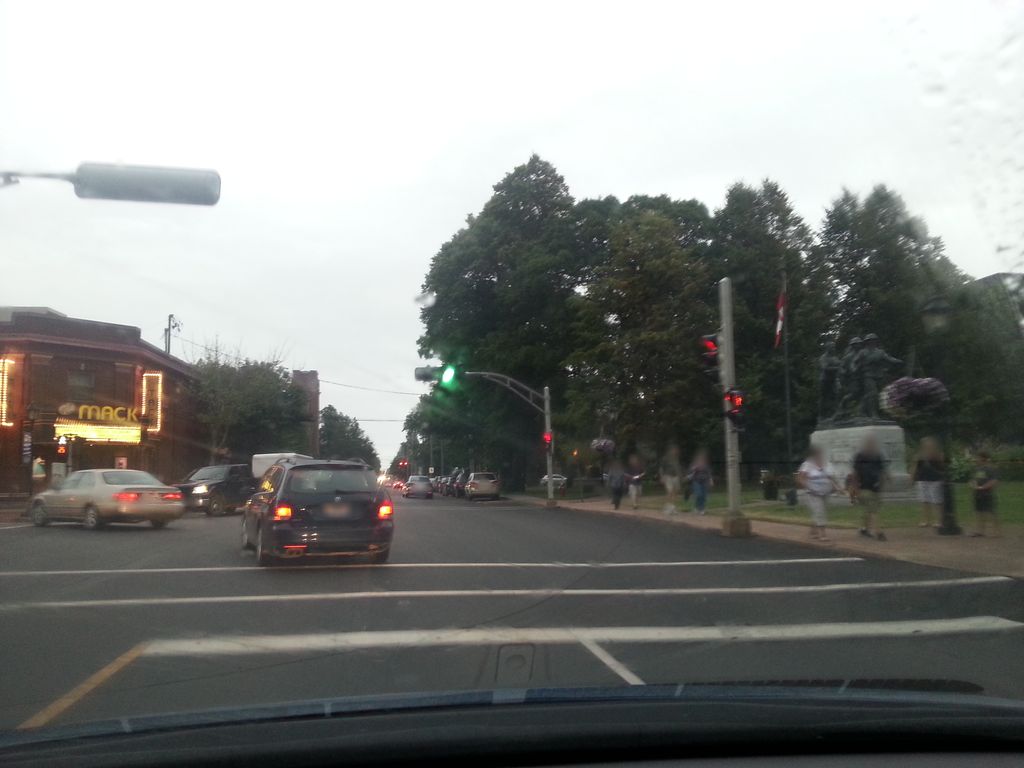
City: charlottetown